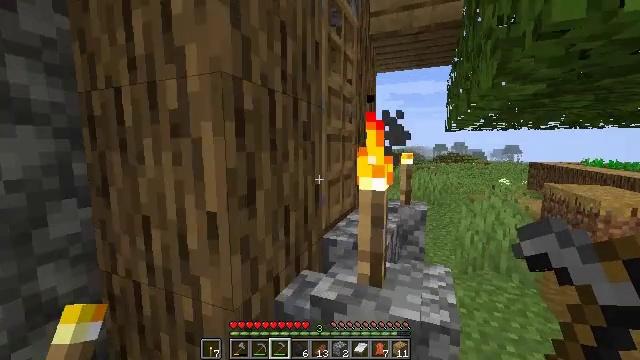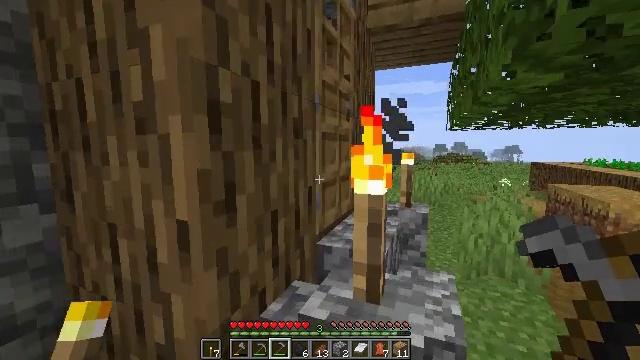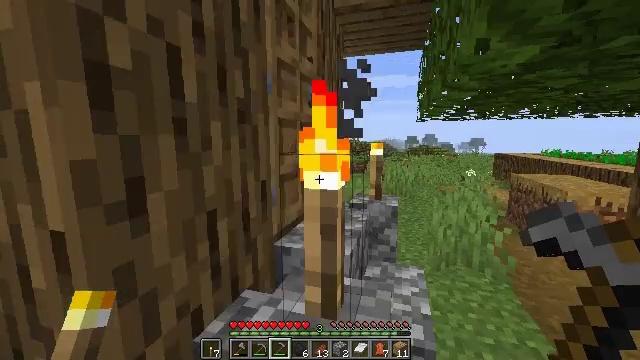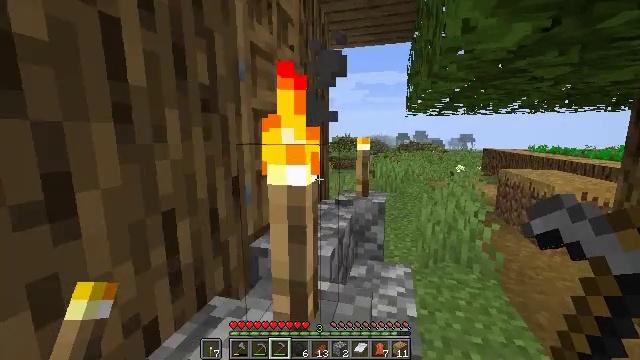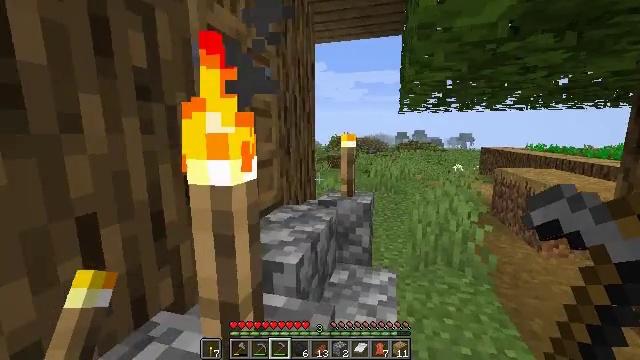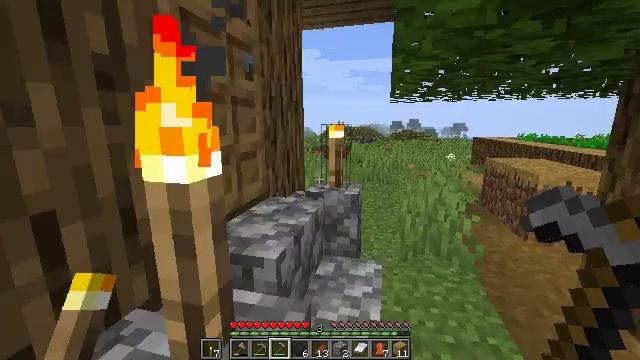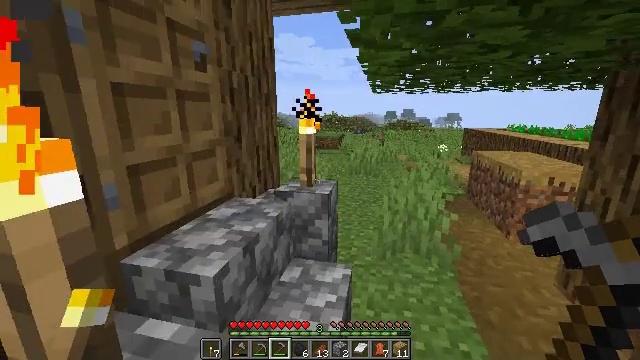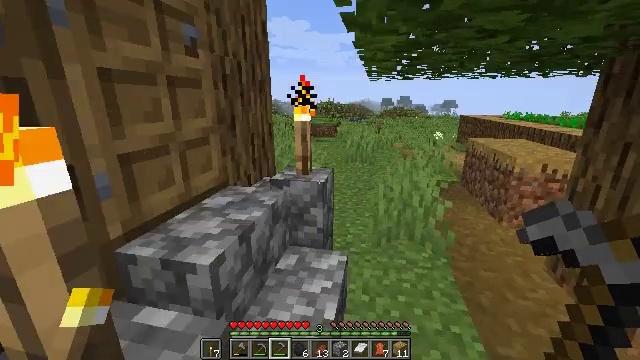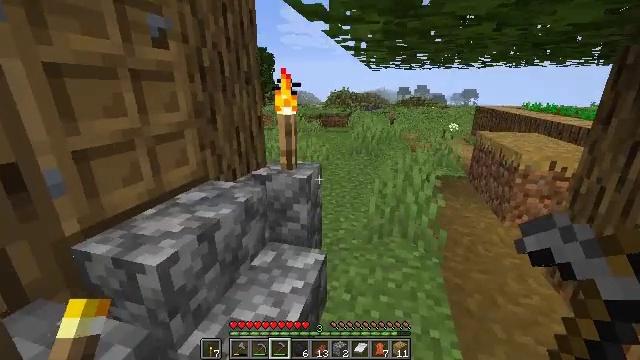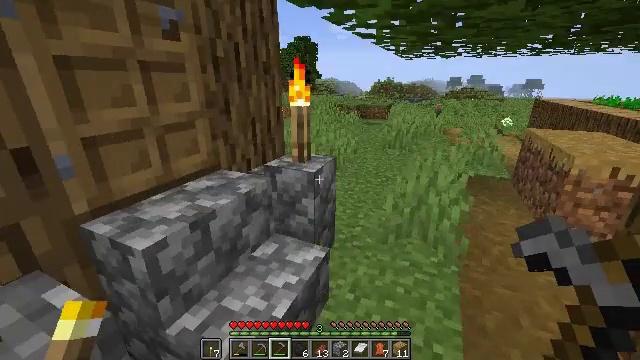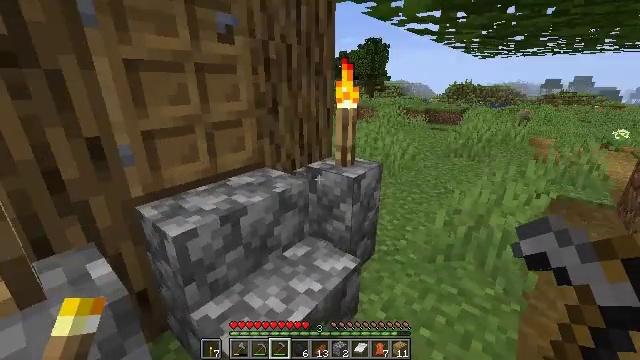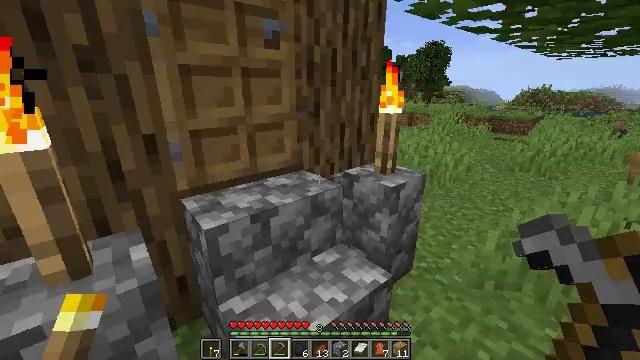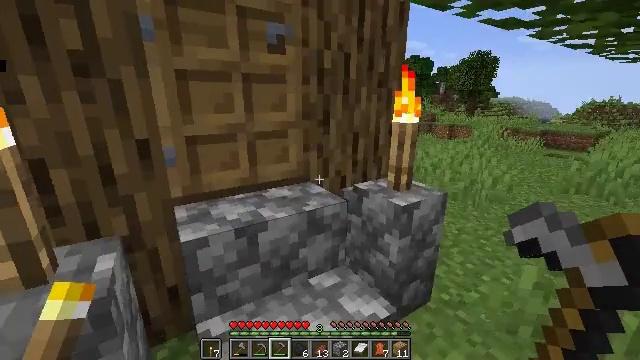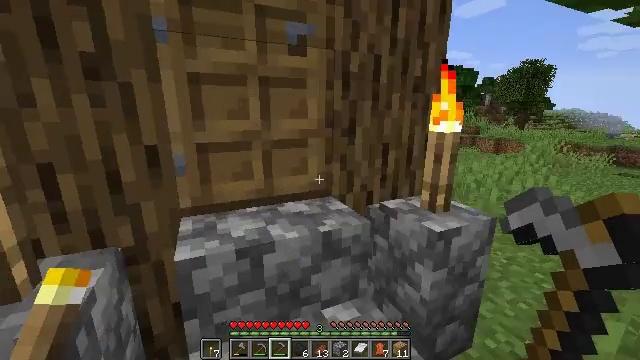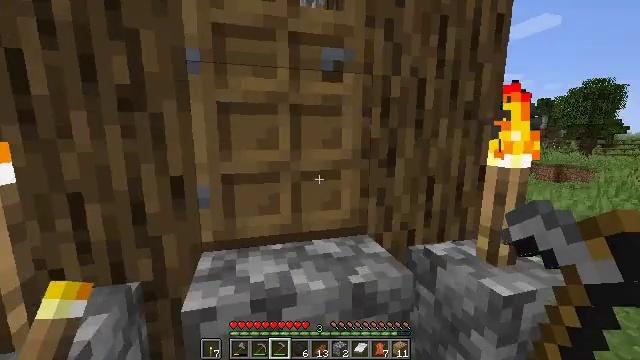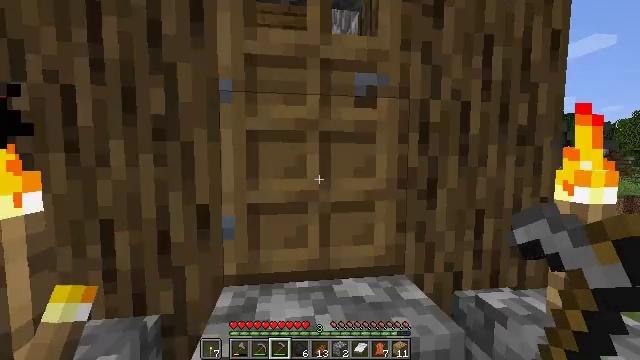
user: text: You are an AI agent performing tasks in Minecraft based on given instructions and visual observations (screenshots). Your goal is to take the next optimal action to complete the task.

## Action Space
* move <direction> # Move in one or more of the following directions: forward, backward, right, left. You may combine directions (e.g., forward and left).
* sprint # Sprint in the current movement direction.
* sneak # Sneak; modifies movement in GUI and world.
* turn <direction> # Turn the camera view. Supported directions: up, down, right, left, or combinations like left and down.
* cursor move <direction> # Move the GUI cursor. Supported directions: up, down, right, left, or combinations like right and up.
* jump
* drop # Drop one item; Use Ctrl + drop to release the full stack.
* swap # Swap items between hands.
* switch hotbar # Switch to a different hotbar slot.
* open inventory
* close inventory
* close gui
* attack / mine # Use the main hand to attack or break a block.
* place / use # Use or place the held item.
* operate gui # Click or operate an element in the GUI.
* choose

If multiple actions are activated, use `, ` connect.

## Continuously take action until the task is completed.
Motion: motion action
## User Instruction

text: Remove oak leaves from branches.
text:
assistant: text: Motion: move forward and move right
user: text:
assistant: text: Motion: move forward and move right, turn right and down
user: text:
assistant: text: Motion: move forward and move right, turn right
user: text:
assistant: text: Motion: move forward and move right
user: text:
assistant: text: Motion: move forward and move right, turn right and down
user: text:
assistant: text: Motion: move forward and move right, turn right and down
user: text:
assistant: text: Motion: move right, turn down
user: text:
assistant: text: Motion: move right, turn left and down
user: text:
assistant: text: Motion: move forward and move right, turn left and down
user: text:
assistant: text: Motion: move forward and move right, turn left
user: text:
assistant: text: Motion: move forward and move right, turn left
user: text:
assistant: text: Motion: move forward, turn left and up
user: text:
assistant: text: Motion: move forward, turn left and up
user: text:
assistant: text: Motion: move forward, turn left and up
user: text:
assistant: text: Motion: move forward, turn left and up
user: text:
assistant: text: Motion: move forward, turn up
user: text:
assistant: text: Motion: move forward
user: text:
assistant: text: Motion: move forward, turn right, use / place
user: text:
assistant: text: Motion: move forward, use / place
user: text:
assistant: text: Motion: move forward
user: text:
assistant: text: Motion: move forward, turn left and down
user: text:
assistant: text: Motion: move forward, turn left and down
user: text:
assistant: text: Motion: move forward
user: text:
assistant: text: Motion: move forward, turn left and up
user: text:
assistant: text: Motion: turn left and up
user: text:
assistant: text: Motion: turn right and up
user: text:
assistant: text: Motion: turn right and up
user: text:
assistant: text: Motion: turn right and up
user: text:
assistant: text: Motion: turn right and up, attack / mine
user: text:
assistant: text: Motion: turn right and up, attack / mine